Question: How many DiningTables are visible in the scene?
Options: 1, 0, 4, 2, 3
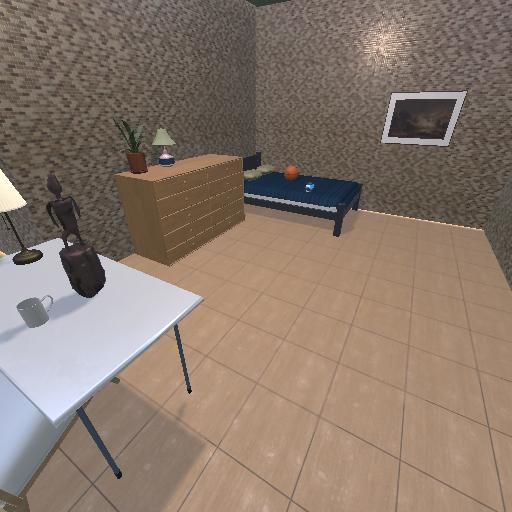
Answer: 1